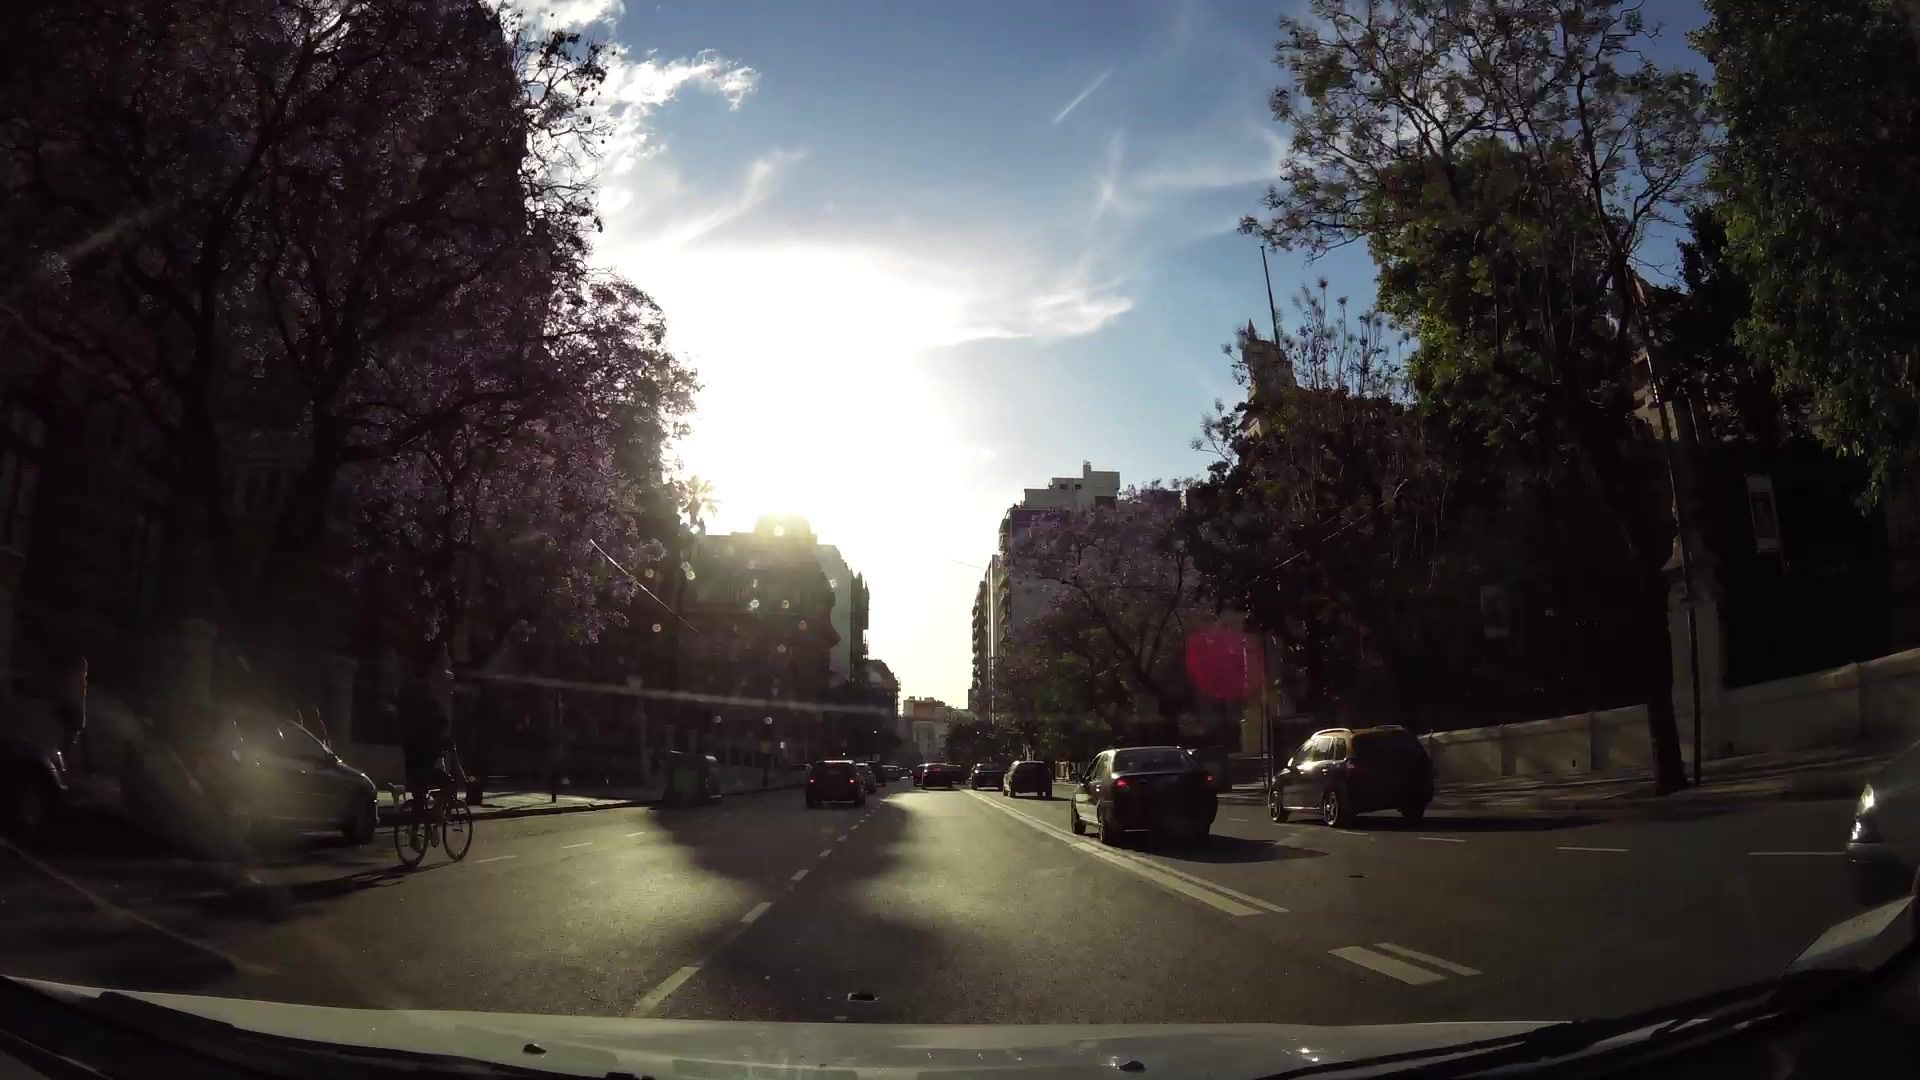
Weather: clear
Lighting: day
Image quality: slightly poor
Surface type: driving surface
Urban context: urban centre
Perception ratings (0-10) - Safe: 4.51, Lively: 7.68, Beautiful: 9, Boring: 3.44, Depressing: 3.75, Wealthy: 5.41